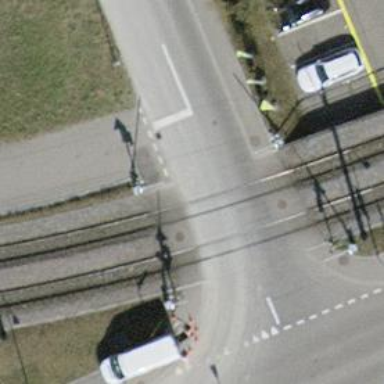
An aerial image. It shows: Railway crossing with traffic signals.